Interaction volume radius: 10 \u00c5
Interaction volume height: 35 \u00c5
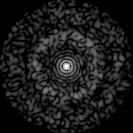
Disorder parameter: 0.8282